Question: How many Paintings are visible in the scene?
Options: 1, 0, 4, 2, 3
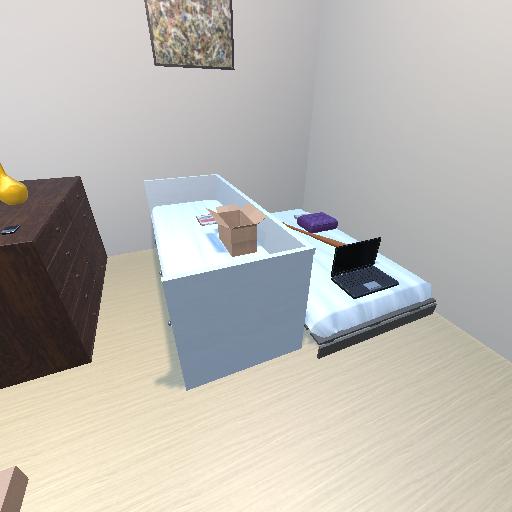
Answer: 1